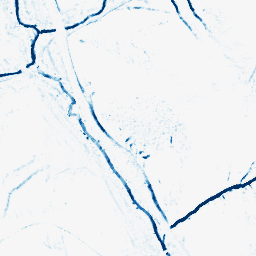
Category: morphological
Decomposition family: morphological_diamond
Decomposition parameters: operation: closing
radius: 3
Upsampling method: sinc_blackman
Upsampling parameters: scale: 2
kernel_size: 16
Upsampling scale: 2